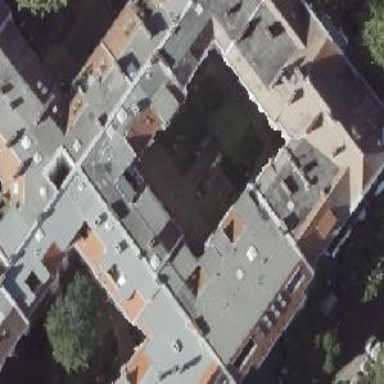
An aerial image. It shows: Building consisting of apartments with double saltbox roof shape.